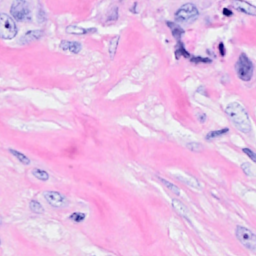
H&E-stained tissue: Breast